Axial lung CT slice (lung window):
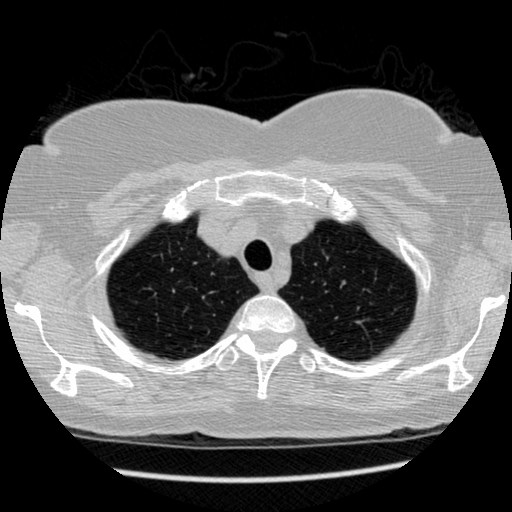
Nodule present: no